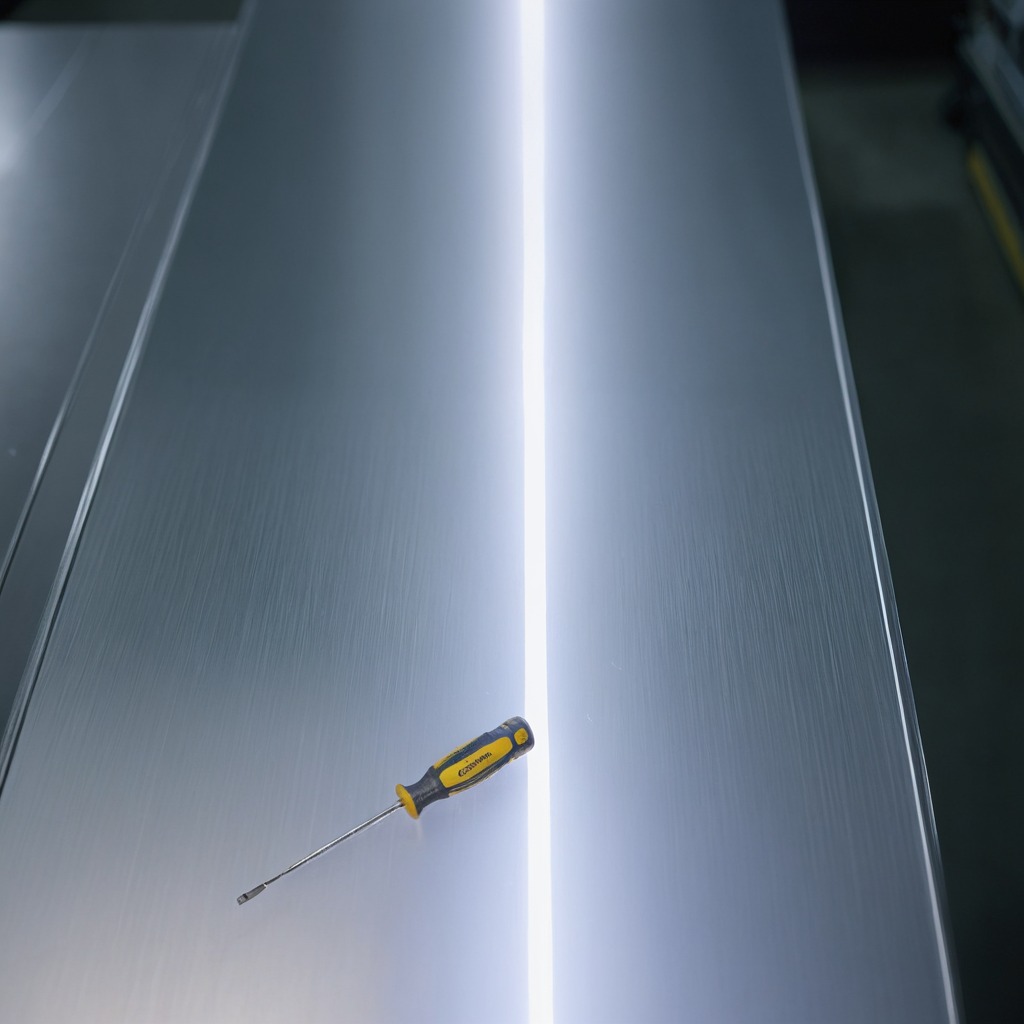
A screwdriver lies on the metal table in a machine shop under fluorescent lights.